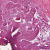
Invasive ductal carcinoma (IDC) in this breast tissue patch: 0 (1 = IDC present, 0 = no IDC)